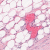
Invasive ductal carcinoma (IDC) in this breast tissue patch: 0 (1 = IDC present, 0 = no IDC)